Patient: sex M, age 47
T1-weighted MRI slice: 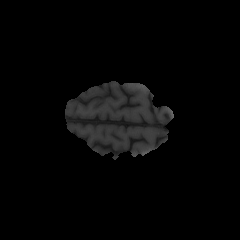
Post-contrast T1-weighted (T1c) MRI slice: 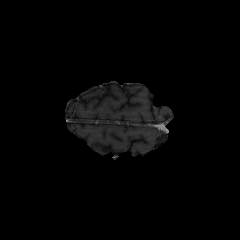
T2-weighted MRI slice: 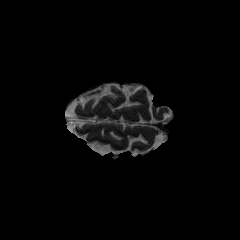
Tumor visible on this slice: no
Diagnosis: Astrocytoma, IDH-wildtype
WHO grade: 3